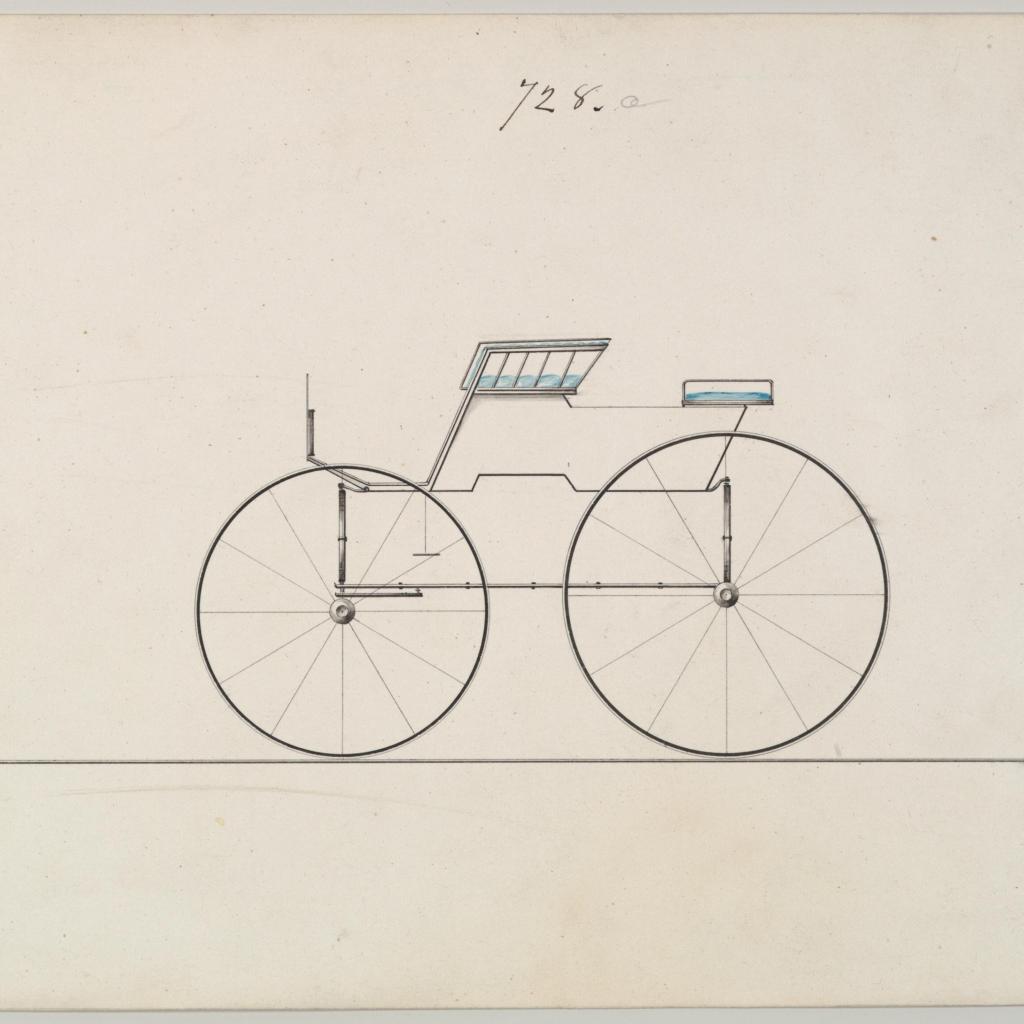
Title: Design for Wagon, no. 728a
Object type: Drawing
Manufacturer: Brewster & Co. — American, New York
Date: ca.1860
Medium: Pen and black ink, watercolor and gouache
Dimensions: sheet: 6 7/16 x 10 1/8 in. (16.4 x 25.7 cm)
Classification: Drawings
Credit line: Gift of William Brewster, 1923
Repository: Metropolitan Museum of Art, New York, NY